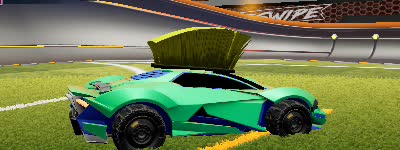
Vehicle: werewolf